Question: I have this structure :
'[digit][\w+][\#]'
The '#' is not mandatory.
examples :
- '1bbbb#'- '1bbbb'
It can also repeat itself :
'1bbbb#1cccccc'
Question :
I want to get all the chars who do not have at future chars , the '#' char.
examples :
- '1bbbb#''#'- '1bbbb''1bbbb'- '1bbbb#1cccccc''1cccccc'- '1bbbb#1cccccc#1kkk''1kkk'
What have I tried :
'1(?!.+\#)'
but this return (obviously) only the first char of the desired result:

Any help ? (<URL>
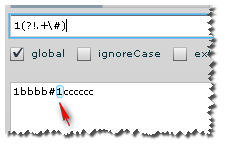
Answer: Does this work?
'''
1\w+(?!.*\#)
'''
'1bbbb' matches '1bbbb'
'1bbbb#' no results
'1bbbb#1ccccccc' matches '1ccccccc'
'1bbbb#1ccccccc#' no results
'1bbbb#1ccccccc#1kkkkkkk' matches '1kkkkkkk'